Question: I have a datatable with checkbox ,I want the row fields which are selected
How can we get the selected checkbox row values using Jquery
Jquery code for datatable:
'''
$.ajax({
type:"post",
dataType : 'json',
url:"pages/Createkey.php",
data:"adgroup="+grpvalue,
success: function(s) {
oTable.fnClearTable();
for(var i = 0; i < s.length; i++) {
oTable.fnAddData([
("<input type='checkbox' id='checkboxID'/>"),
s[i]['adg']["0"],
s[i]['sta']["0"],
s[i]['cli']["0"],
s[i]['cpc']["0"],
s[i]['con']["0"],
s[i]['ctr']["0"],
s[i]['imp']["0"],
s[i]['ap']["0"],
s[i]['cost']["0"]
]);
}
}
});
'''
And my html datatable is:
'''
<table id="example3" class="table table-bordered table-striped num-right-alignct">
<thead>
<tr>
<th></th>
<th style="text-align: center;">Key Word</th>
<th style="text-align: center;">Status</th>
<th style="text-align: center;">Clicks</th>
<th style="text-align: center;">Avg CPC</th>
<th style="text-align: center;">Conversions</th>
<th style="text-align: center;">CTR %</th>
<th style="text-align: center;">Impressions</th>
<th style="text-align: center;">Avg Pos</th>
<th style="text-align: center;">Cost</th>
</tr>
</thead>
<tbody>
</tbody>
</table>
'''
and my table is:

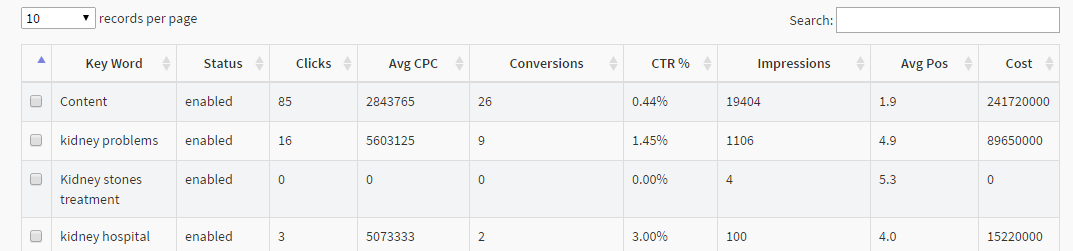
Answer: First, add a unique 'id' to your checkboxes (just to differentiate them somehow):
'''
...
oTable.fnAddData([
("<input type='checkbox' id='row_'" + i +"/>"),// Add unique ID to each checkbox.
....
'''
Now, find selected checkboxes and store values of the row in an array:
'''
var selected = [];
$('#example3 input:checked').each(function() {
var $item = $(this);
var $siblings = $item.parent().siblings();// Assuming the values are siblings of the checkbox parent.
selected.push({// Store values as objects.
id: $item.attr("id"),
keyWord: $($siblings[0]).text(),// Assuming "Key Word" is the first sibling and the value of the field is in the text property.
status: $($siblings[1]).text(),// Assuming "Status" is the second sibling and the value of the field is in the text property.
...
});
});
'''
You'll end up with an array of objects cointaining the fields of the selected rows. Probably you'll have to make some adjustments but I think you got the idea.